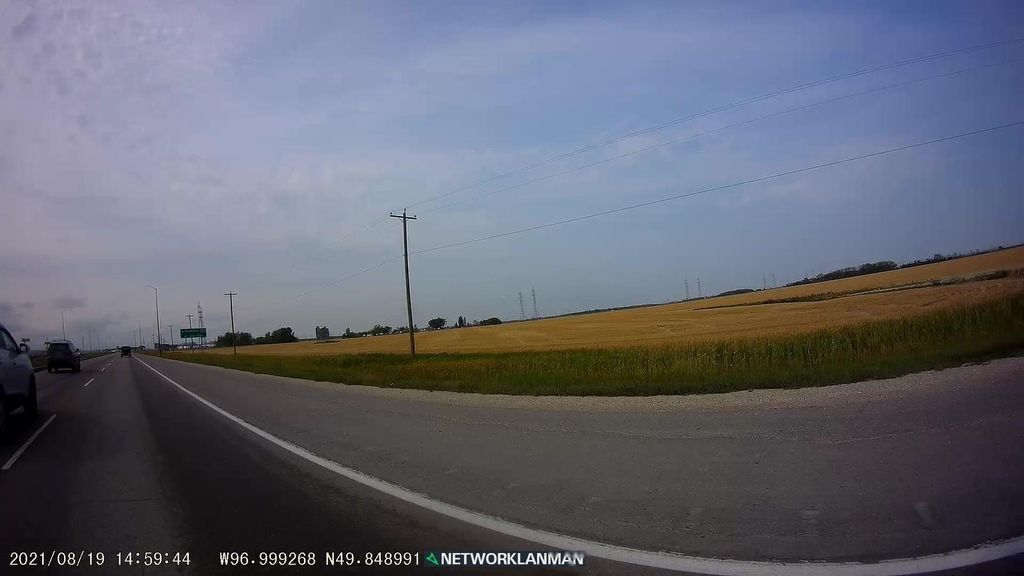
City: winnipeg